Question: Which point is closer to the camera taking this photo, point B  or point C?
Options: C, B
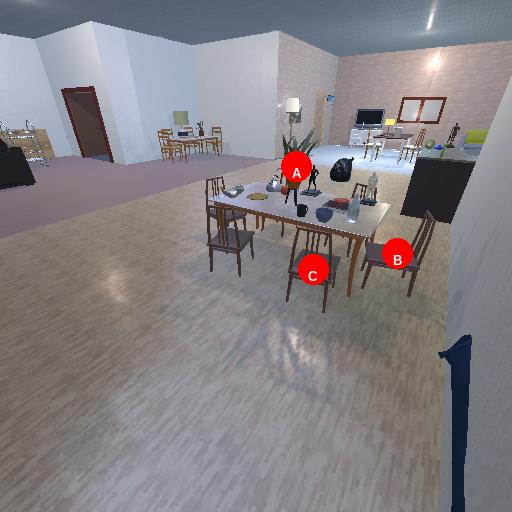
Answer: C